Question: I have a website where I am displaying pdf with itextsharp in telerik radwindow. I am succeeded with displaying pdf on telerik radwindow popup.
Now, I have page name and their order and need rearrange to display TOC like below with itextsharp

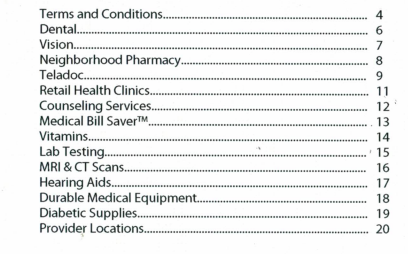
Answer: You can do this by creating a (cf. <URL>.
'''
using (FileStream output = new FileStream(@"simpleToc.pdf", FileMode.Create, FileAccess.Write))
using (Document document = new Document(PageSize.A4))
{
PdfWriter writer = PdfWriter.GetInstance(document, output);
document.Open();
Chunk leader = new Chunk(new DottedLineSeparator(), 400);
Paragraph p = new Paragraph("Terms and Conditions");
p.Add(leader);
p.Add("4");
document.Add(p);
p = new Paragraph("Dental");
p.Add(leader);
p.Add("6");
document.Add(p);
p = new Paragraph("Vision");
p.Add(leader);
p.Add("7");
document.Add(p);
p = new Paragraph("Neighborhood Pharmacy");
p.Add(leader);
p.Add("8");
document.Add(p);
p = new Paragraph("Teladoc");
p.Add(leader);
p.Add("9");
document.Add(p);
p = new Paragraph("Retail Health Clinics");
p.Add(leader);
p.Add("11");
document.Add(p);
p = new Paragraph("Counseling Services");
p.Add(leader);
p.Add("12");
document.Add(p);
p = new Paragraph("Medical Bill Saver™️");
p.Add(leader);
p.Add("13");
document.Add(p);
p = new Paragraph("Vitamins");
p.Add(leader);
p.Add("14");
document.Add(p);
}
'''
The result looks like this
<URL>
---
As you called the library "iTextSharp" and only used the <URL> tag, I assume you are using iText 5.x, not 7.x. The code above has been tested using the current 5.5.14-SNAPSHOT development version.
---
The 'Chunk' constructor used above is marked :
'''
/**
* Creates a tab Chunk.
* Note that separator chunks can't be used in combination with tab chunks!
* @param separator the drawInterface to use to draw the tab.
* @param tabPosition an X coordinate that will be used as start position for the next Chunk.
* @since 2.1.2
*/
[Obsolete]
public Chunk(IDrawInterface separator, float tabPosition) : this(separator, tabPosition, false)
'''
But as the old iText 5.x version as a whole is in maintenance mode, there is no need to fear that it will be dropped from the assembly during further development.